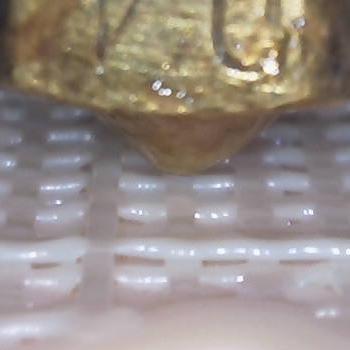
Flow rate: 105%